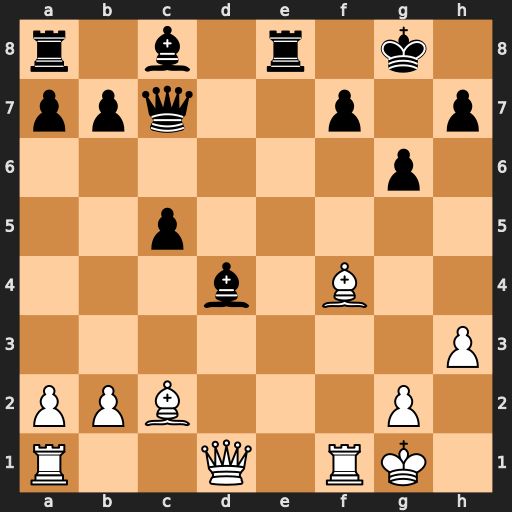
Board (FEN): r1b1r1k1/ppq2p1p/6p1/2p5/3b1B2/7P/PPB3P1/R2Q1RK1
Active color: w
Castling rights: -
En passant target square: -
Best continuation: Qxd4 cxd4 Bxc7